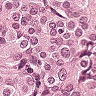
Metastatic tissue present: yes